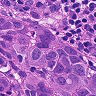
Metastatic tissue present: yes